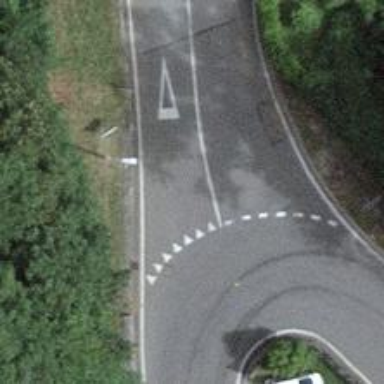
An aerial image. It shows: Road with "give way" sign.